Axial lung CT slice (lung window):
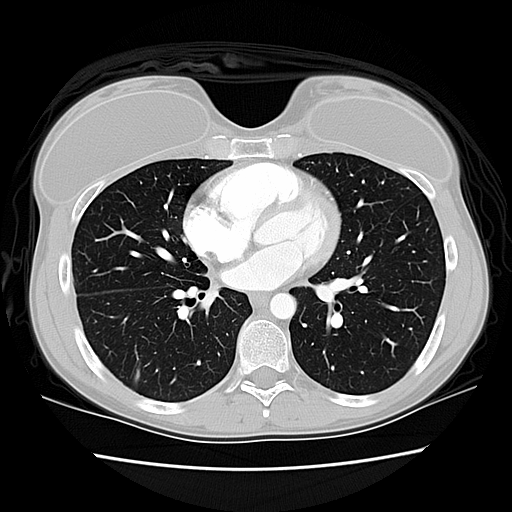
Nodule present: no